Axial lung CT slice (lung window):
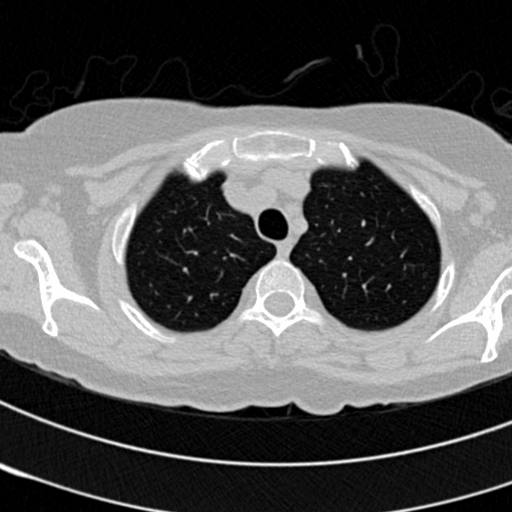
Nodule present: no